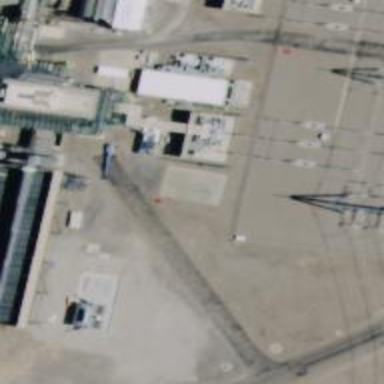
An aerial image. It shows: Gas-powered generator using steam turbine.